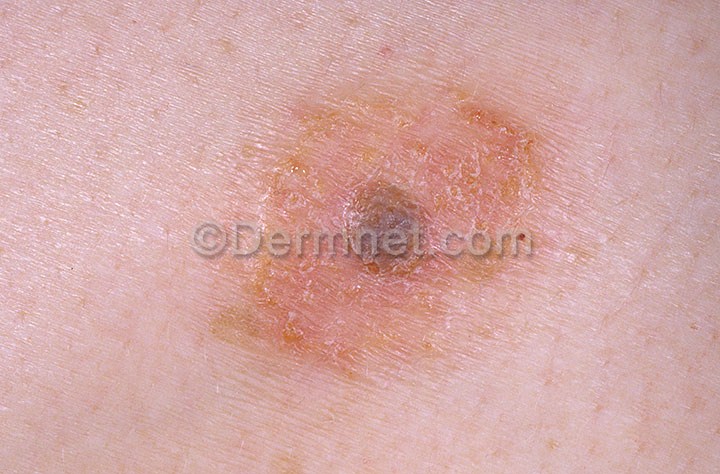
Disease: Seborrheic Keratoses and other Benign Tumors